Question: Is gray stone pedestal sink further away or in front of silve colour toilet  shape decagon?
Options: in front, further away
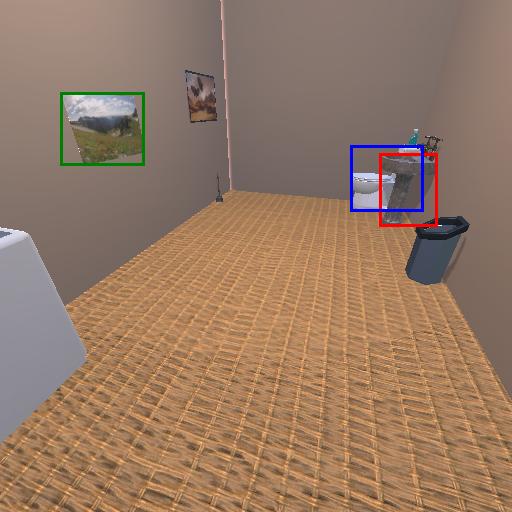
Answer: in front